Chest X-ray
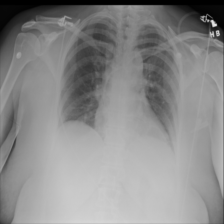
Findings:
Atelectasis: negative
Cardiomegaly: negative
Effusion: negative
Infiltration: negative
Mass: negative
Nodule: negative
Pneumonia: negative
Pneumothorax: negative
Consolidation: negative
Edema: negative
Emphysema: negative
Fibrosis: negative
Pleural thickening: negative
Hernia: negative